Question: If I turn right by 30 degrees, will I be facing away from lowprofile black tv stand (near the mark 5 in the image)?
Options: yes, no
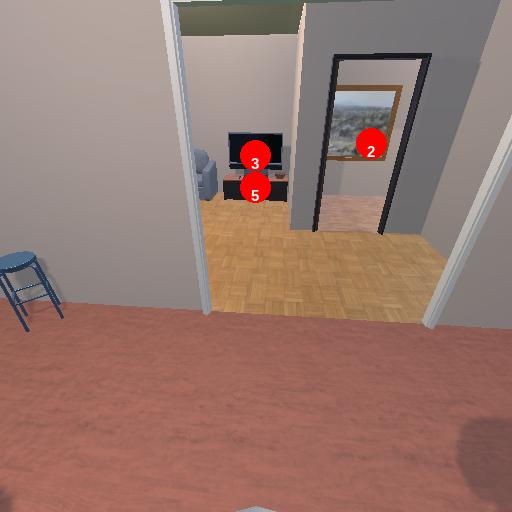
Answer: yes